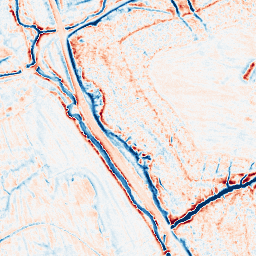
Category: edge_preserving
Decomposition family: anisotropic_diffusion
Decomposition parameters: iterations: 20
kappa: 30
gamma: 0.15
Upsampling method: edge_directed
Upsampling parameters: scale: 2
Upsampling scale: 2